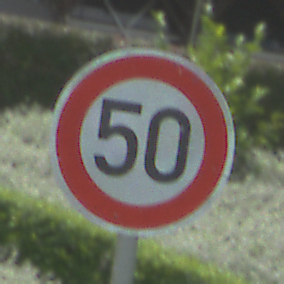
Verkehrszeichen: Geschwindigkeit50
Umgebung: Outdoor, Nature
Tageszeit: Midday
Wetter: PartlyCloudy
Licht: Natural
Jahreszeit: NotSpecified
Kontrast: HighContrast